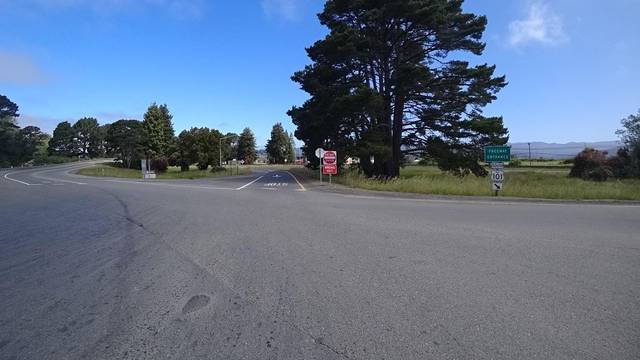
Region: United States
Coordinates: 40.586, -124.155